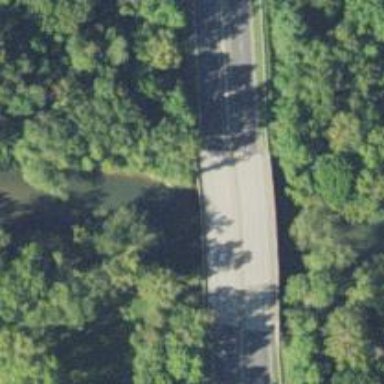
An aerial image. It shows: Bridge over trunk highway with expressway.